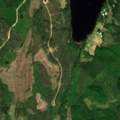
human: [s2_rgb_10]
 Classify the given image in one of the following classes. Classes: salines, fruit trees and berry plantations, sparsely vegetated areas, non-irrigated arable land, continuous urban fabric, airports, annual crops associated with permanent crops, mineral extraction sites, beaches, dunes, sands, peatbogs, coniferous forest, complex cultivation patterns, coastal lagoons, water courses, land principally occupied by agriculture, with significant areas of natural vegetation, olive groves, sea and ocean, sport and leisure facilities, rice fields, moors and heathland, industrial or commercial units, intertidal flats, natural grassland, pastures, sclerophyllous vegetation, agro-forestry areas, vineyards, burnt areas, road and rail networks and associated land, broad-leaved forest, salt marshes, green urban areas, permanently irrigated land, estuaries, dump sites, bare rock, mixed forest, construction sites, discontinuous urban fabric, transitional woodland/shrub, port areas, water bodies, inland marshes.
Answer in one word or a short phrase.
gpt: coniferous forest, mixed forest, transitional woodland/shrub, water bodies